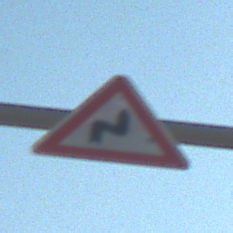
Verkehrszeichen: DoppelkurveRechts
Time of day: MorningAfternoon
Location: Outdoor (Suburban)
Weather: PartlyCloudy
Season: NotSpecified
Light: Natural